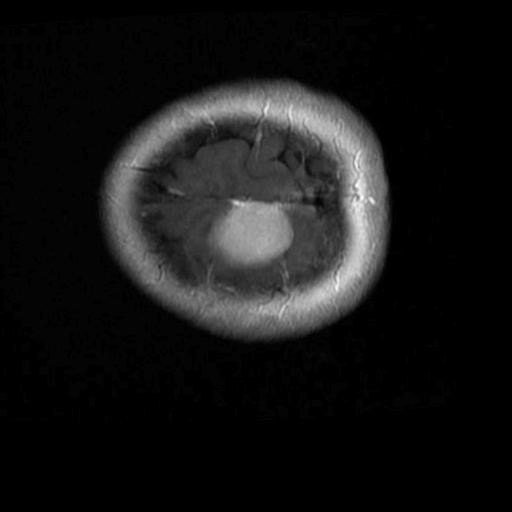
Label: brain_menin